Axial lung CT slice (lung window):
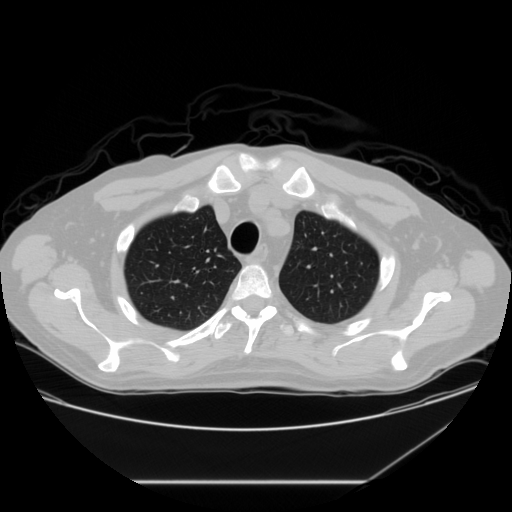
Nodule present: no